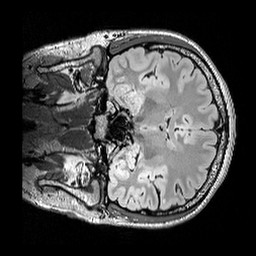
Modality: FLAIR
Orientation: coronal
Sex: male
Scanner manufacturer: siemens
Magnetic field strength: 3 T
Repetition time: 5 s
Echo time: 0.395 s